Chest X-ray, AP view. Patient: 45 years old, sex M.
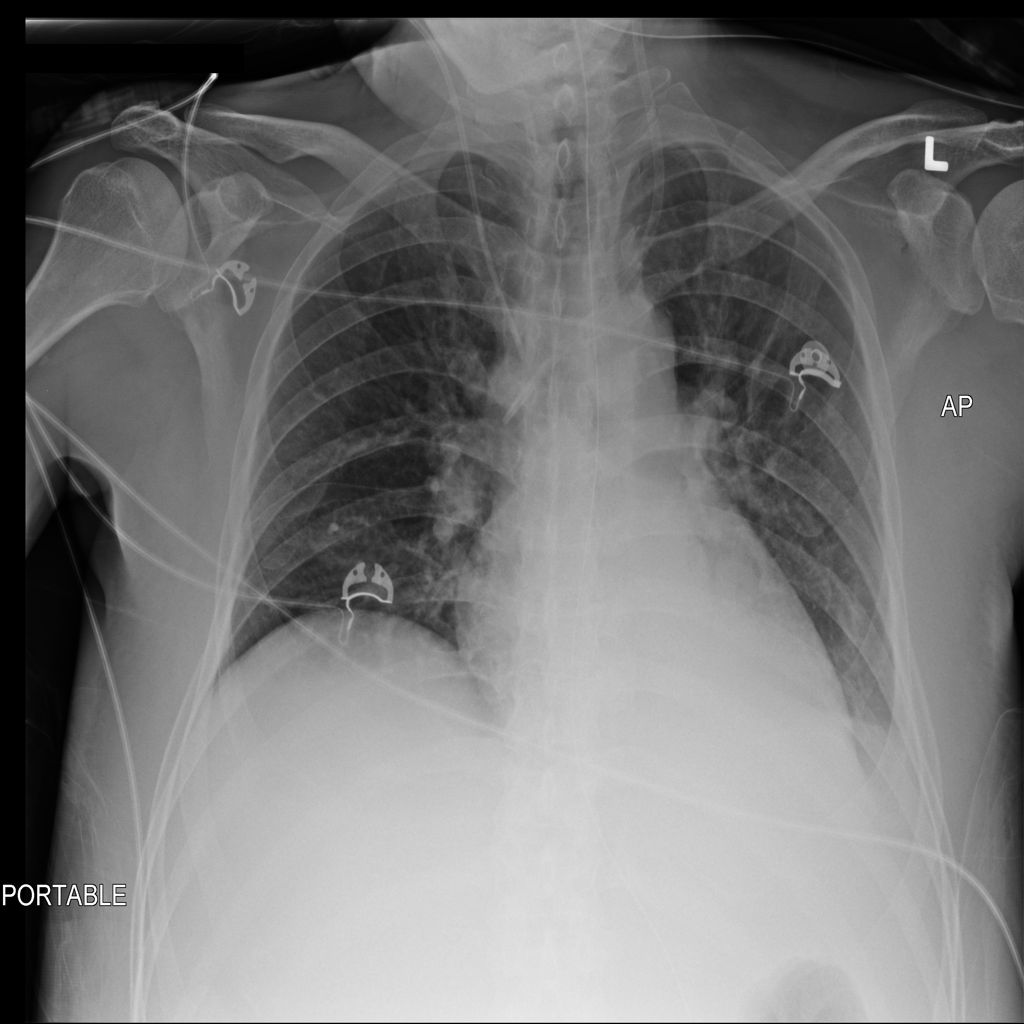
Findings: Atelectasis